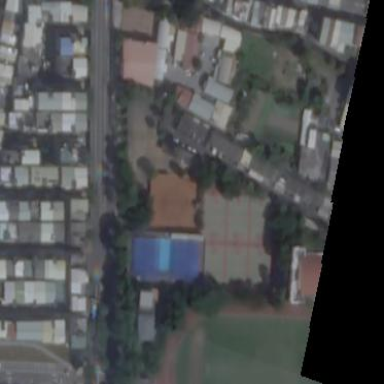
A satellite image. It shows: Dormitory building.